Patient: sex M, age 76
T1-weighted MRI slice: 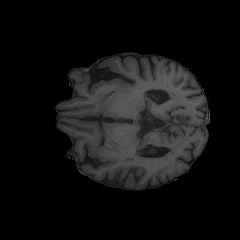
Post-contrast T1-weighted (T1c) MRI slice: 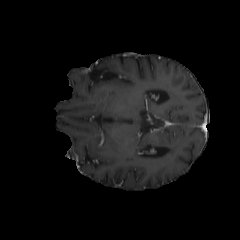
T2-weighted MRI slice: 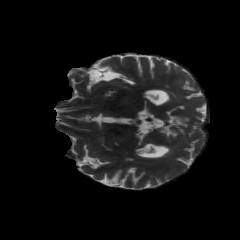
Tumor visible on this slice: no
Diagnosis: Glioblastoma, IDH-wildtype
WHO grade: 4